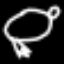
Label: frog